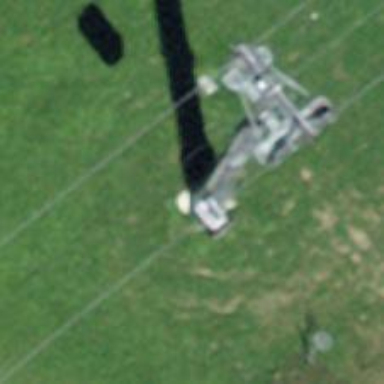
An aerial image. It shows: Pylon used for aerialway.